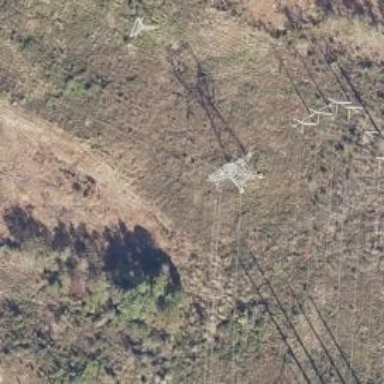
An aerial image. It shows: Lattice structure tower used for power distribution.